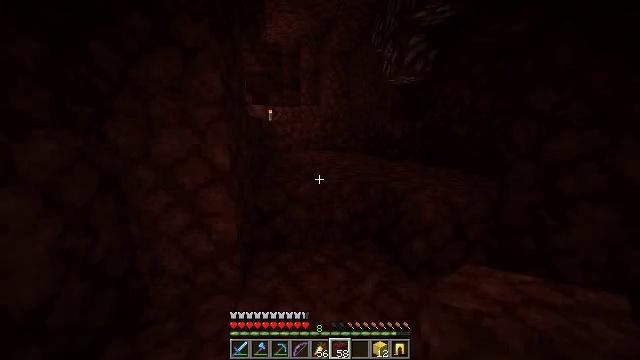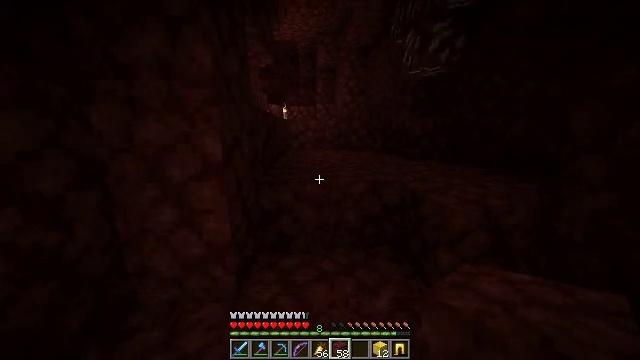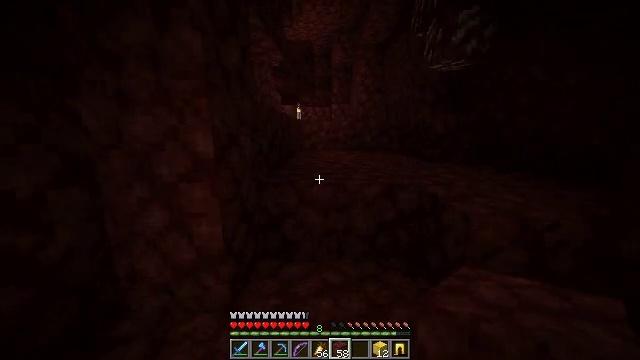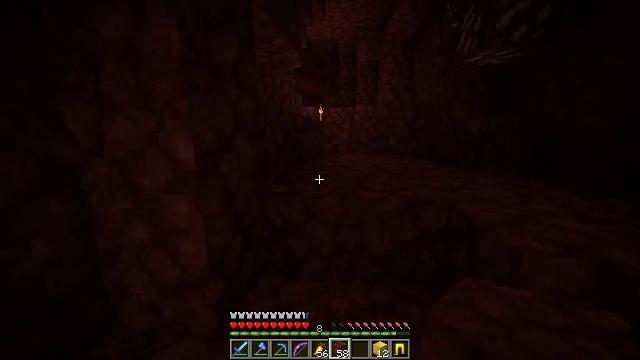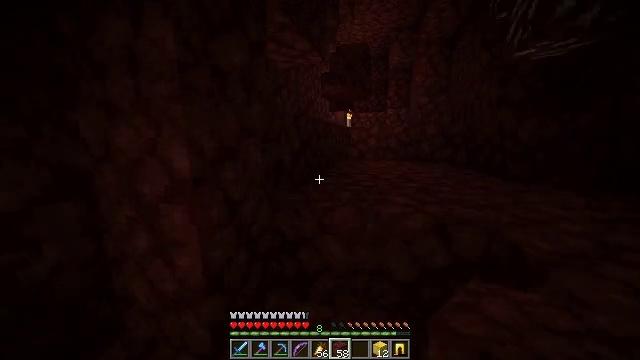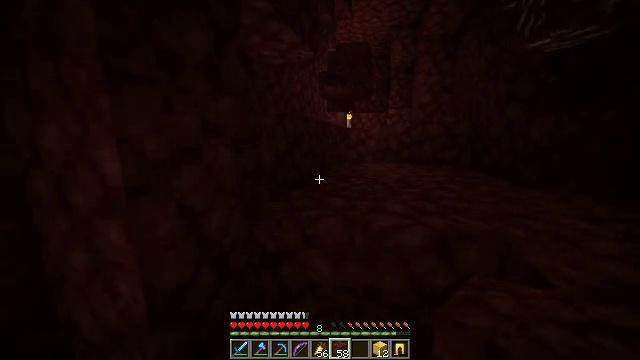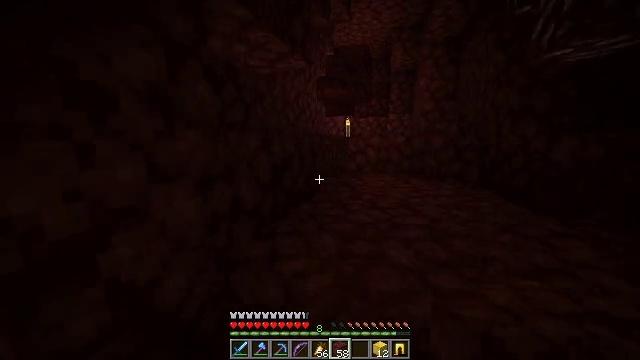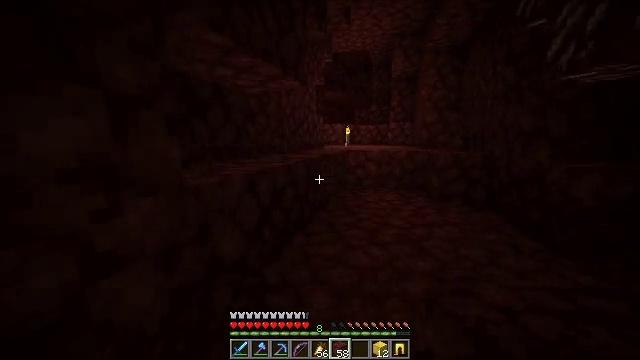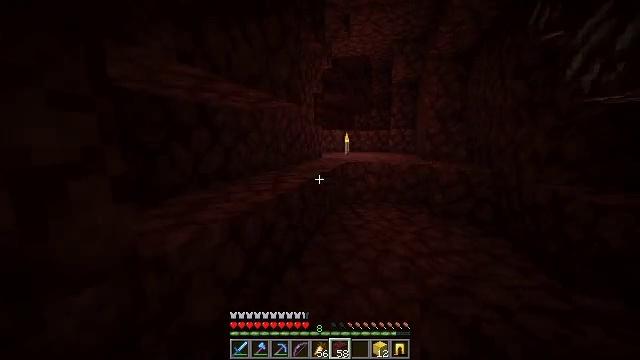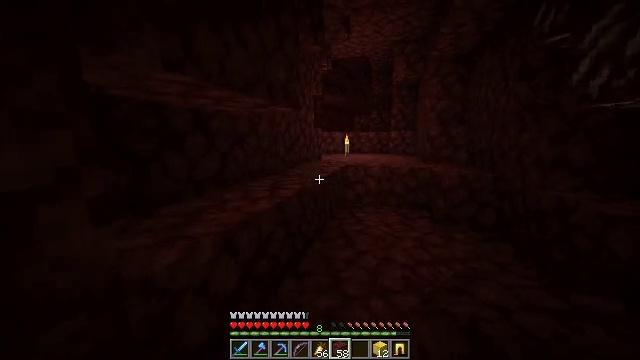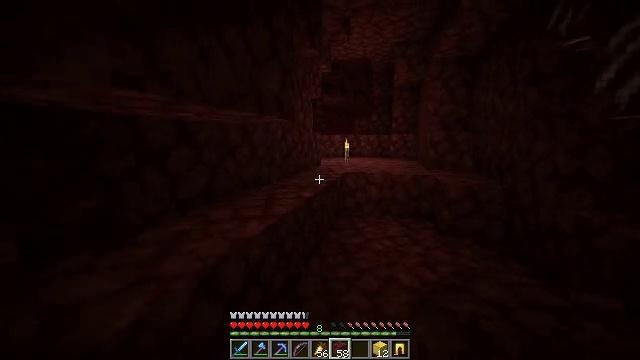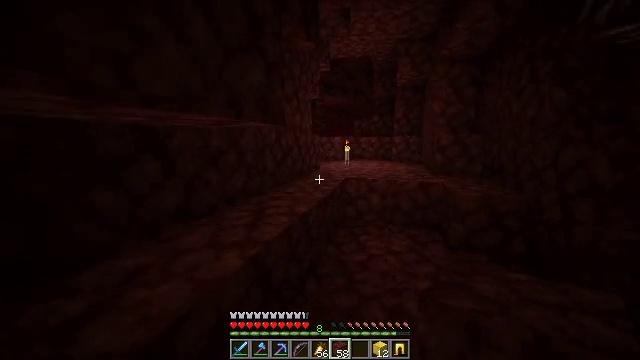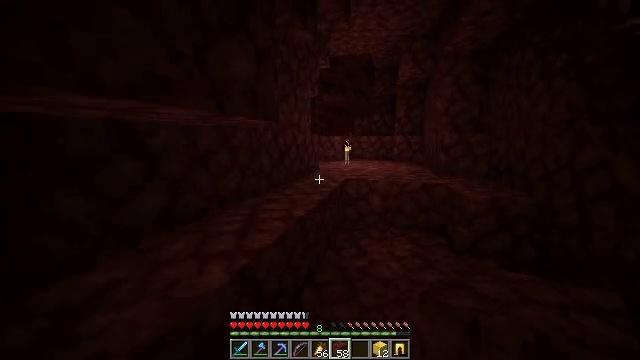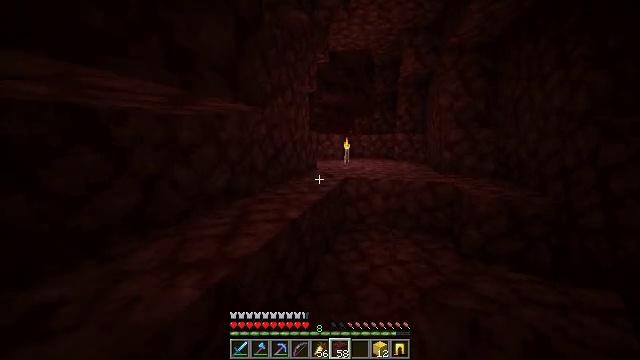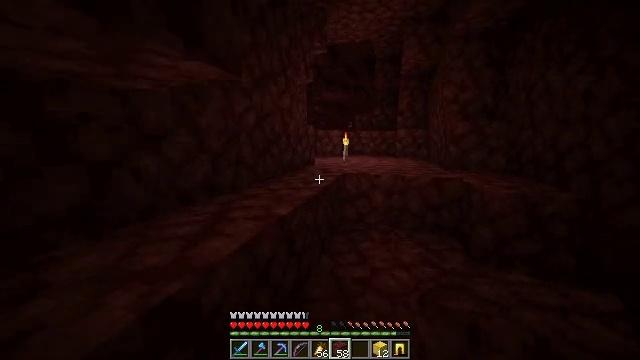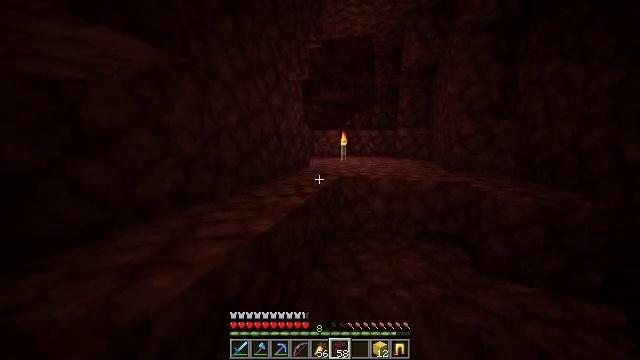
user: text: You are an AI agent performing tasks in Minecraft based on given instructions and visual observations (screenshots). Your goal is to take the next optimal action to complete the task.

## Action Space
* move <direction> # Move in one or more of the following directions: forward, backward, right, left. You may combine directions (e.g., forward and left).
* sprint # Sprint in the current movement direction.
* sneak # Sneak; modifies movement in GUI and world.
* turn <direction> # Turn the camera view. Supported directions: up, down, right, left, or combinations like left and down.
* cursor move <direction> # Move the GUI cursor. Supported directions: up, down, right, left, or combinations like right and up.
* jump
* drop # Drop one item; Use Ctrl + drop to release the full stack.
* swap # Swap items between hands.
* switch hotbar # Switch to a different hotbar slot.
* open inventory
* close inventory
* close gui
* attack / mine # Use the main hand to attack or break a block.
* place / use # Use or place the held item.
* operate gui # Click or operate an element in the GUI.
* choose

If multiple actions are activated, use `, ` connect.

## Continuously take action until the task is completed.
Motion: motion action
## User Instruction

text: Put out the fire.
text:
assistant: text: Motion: move forward, sprint, turn left
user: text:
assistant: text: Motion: move forward and move right, sprint, turn left
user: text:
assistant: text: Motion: move forward and move right, sprint, turn left
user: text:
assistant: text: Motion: move forward and move right, sprint, turn left and up
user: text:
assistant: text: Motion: move forward, sprint
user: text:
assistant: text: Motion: move forward, sprint, jump
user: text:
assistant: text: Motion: move forward, sprint, jump
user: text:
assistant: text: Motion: move forward, sprint, jump
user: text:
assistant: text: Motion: move forward, sprint
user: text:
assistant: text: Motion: move forward, sprint
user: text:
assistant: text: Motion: move forward, sprint
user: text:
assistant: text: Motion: move forward and move right, sprint
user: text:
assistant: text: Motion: move forward and move right, sprint
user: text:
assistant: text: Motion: move forward and move right, sprint
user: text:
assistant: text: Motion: move forward and move right, sprint
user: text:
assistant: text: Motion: move forward, sprint, turn right and up
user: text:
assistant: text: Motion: move forward, sprint
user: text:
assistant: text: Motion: move forward, sprint
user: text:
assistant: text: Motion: move forward, sprint, turn left and down
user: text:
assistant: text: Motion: move forward, sprint
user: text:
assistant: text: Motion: move forward, sprint, jump
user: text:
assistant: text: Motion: move forward, sprint, jump
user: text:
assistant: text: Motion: move forward, sprint, jump
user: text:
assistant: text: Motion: move forward, sprint, turn right, jump
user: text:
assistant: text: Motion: move forward, sprint, jump
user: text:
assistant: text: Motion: move forward, sprint
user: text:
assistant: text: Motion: move forward, sprint
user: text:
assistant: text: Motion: move forward, sprint
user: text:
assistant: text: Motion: move forward, sprint
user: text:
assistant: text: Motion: move forward, sprint